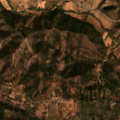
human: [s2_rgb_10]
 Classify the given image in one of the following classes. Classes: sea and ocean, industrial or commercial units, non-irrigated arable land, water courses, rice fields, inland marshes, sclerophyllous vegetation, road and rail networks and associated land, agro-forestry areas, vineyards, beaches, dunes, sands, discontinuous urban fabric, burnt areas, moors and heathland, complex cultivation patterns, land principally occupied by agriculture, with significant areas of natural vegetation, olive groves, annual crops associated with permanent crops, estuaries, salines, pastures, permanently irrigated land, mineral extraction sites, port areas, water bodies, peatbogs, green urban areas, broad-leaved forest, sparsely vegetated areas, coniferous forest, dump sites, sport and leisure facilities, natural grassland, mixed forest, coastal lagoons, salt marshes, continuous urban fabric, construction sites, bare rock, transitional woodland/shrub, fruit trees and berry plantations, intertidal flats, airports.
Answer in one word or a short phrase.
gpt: fruit trees and berry plantations, annual crops associated with permanent crops, complex cultivation patterns, land principally occupied by agriculture, with significant areas of natural vegetation, broad-leaved forest